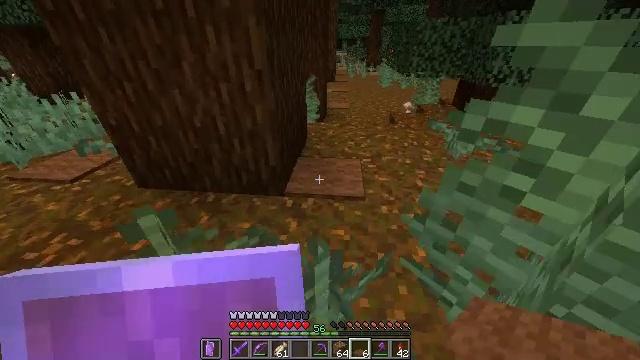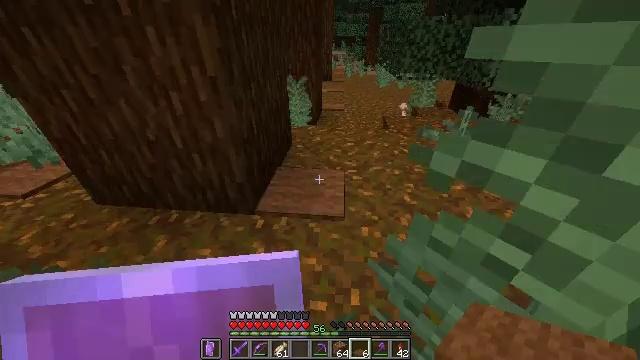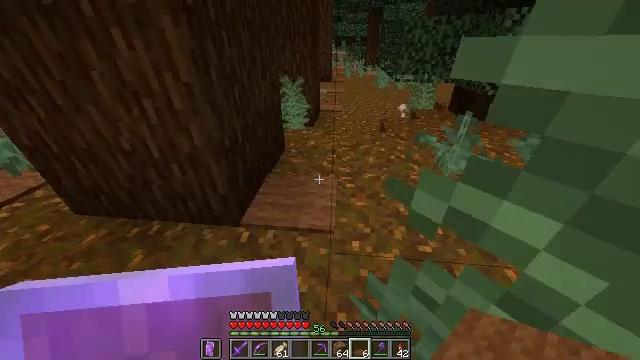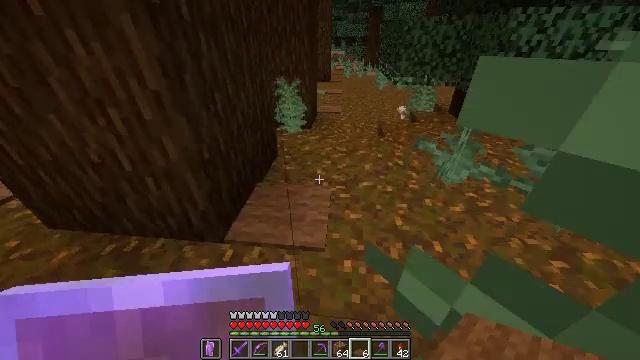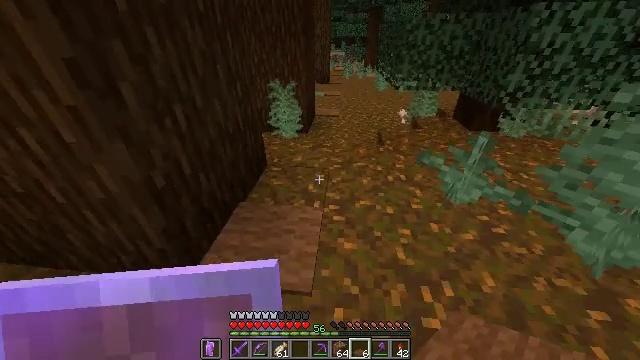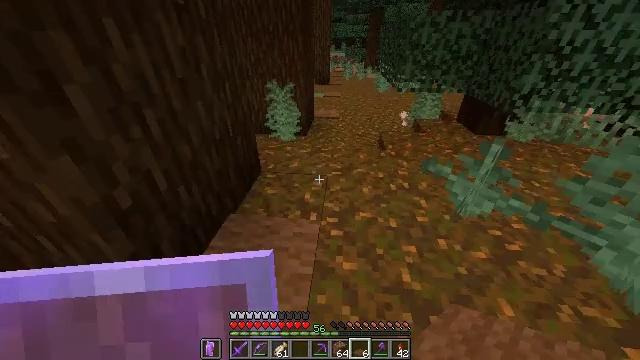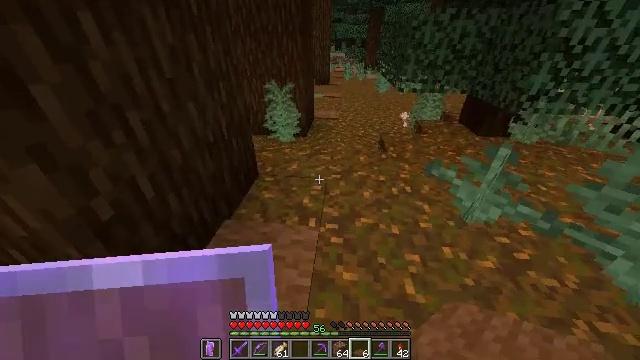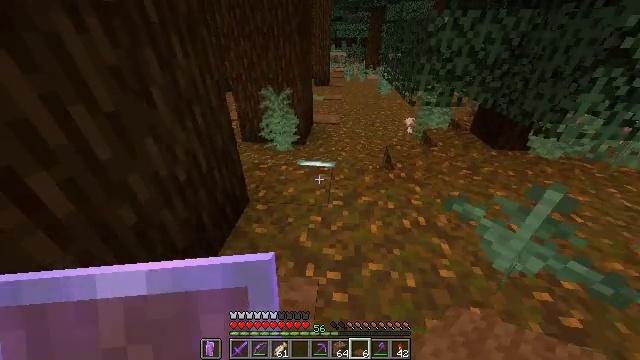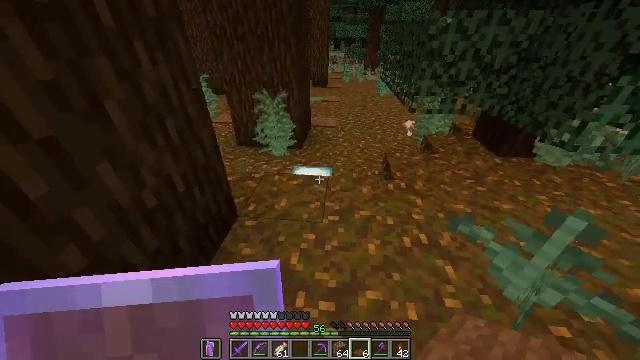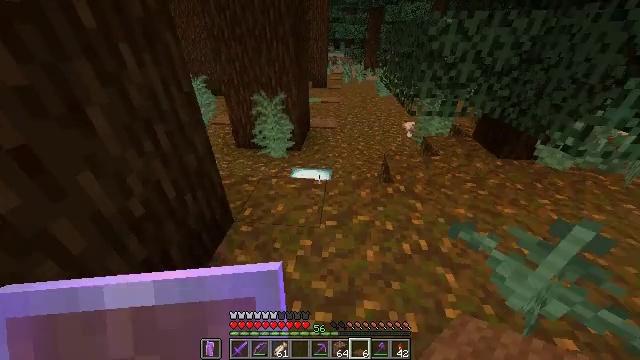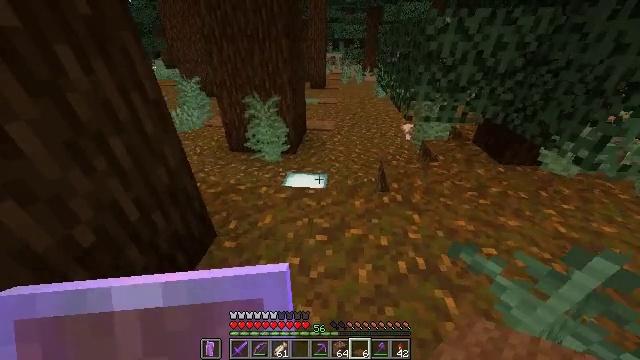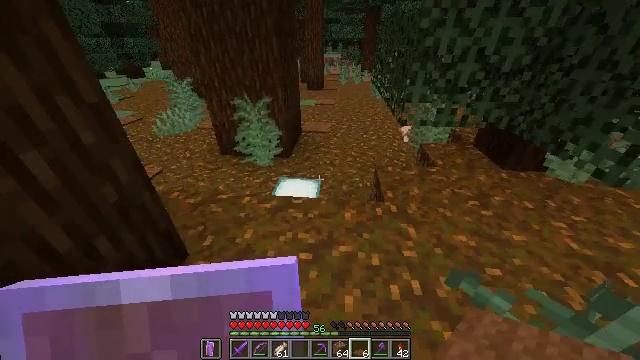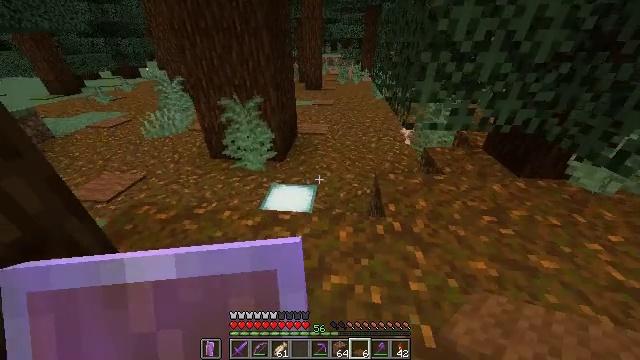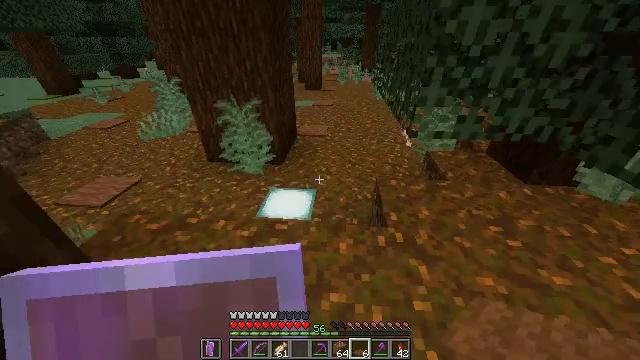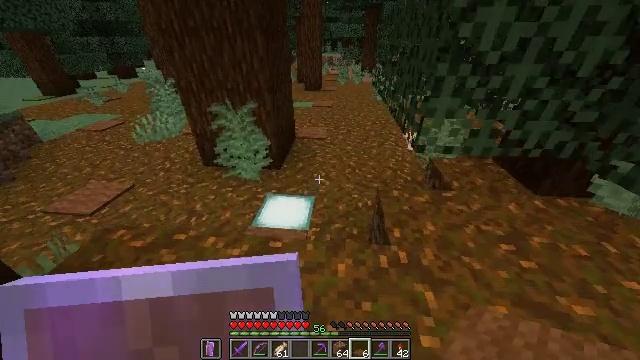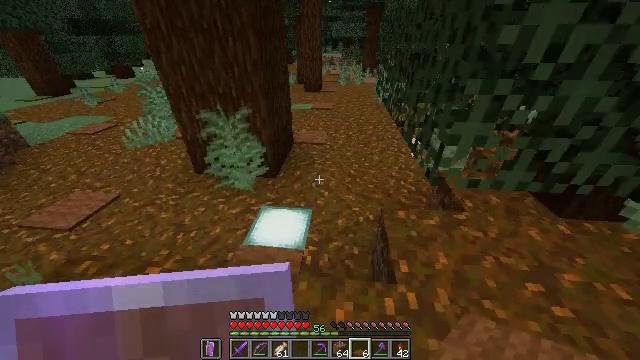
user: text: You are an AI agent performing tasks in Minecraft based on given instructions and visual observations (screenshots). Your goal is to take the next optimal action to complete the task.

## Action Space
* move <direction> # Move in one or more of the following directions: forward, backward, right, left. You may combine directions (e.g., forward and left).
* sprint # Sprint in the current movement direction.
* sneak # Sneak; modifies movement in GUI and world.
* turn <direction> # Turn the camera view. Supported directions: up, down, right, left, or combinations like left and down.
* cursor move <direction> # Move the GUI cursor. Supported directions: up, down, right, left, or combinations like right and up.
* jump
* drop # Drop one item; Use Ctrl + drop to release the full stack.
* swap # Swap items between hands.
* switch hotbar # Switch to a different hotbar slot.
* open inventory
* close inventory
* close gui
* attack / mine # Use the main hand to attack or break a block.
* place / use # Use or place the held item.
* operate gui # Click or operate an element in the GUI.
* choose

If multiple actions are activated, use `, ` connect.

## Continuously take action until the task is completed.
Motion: motion action
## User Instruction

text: Mine brown carpet on the floor.
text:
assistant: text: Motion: move forward and move right, sprint
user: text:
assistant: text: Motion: move forward, sprint
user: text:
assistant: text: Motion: move forward, sprint
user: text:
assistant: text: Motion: move forward, sprint
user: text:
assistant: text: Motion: move forward, sprint
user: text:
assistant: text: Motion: move forward, sprint
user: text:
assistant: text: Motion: move forward, sprint
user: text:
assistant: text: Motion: move forward and move right, sprint
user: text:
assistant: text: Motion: move forward and move right, sprint
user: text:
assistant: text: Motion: move forward and move right, sprint
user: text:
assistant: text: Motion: move forward, sprint
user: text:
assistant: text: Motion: move forward, sprint
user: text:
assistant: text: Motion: move forward, sprint
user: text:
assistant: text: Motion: move forward, sprint
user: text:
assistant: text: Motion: move forward, sprint
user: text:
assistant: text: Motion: move forward, sprint, turn left
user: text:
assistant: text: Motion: move forward, sprint, turn left
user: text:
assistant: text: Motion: move forward, sprint, turn left and down
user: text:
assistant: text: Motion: move forward, sprint, turn left and down
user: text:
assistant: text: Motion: sprint
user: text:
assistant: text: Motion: no_op
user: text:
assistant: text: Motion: no_op
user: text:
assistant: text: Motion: no_op
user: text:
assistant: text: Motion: turn left and down
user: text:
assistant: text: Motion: no_op
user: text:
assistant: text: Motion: no_op
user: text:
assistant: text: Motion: no_op
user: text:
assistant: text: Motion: turn down
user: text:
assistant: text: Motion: turn down
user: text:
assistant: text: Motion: turn down